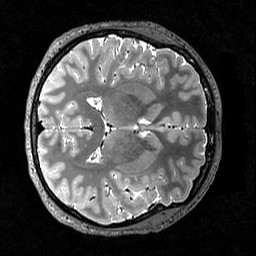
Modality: T2w
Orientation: axial
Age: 29
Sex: female
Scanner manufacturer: siemens
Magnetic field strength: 3 T
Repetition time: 3.2 s
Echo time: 0.565 s